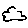
Label: cloud